Question: I'm learning how to programmatically create an app in MATLAB with a graphical user interface. I'm using MATLAB 2015a.
I don't understand why I am getting this error:
'''
Error using GuiTitle
The specified superclass 'uicontrol' contains a parse error, cannot be found on MATLAB's search path, or
is shadowed by another file with the same name.
'''
I'm trying to make a class called GuiTitle that has uicontrol as the superclass. My class GuiTitle looks like this:
'''
classdef GuiTitle < uicontrol
methods
function obj = GuiTitle(text)
if nargin == 0
text = '';
end
obj@uicontrol('Style', 'text', 'String', upper(text));
end
end
end
'''
Here is my code:
'''
function hello_gui
% Test GUI
GuiConstants % contains constants that
GuiTitle %%
f = figure('Visible','off','Position',[POS_FROM_LEFT,POS_FROM_BOTTOM,...
WINDOW_WIDTH,WINDOW_HEIGHT]);
set(f, 'MenuBar', 'none')
titleText = 'process variable names';
%title = uicontrol('Style', 'text', 'String', upper(titleText));
title = GuiTitle(titleText) %%
title.Position = [0, 0, WINDOW_WIDTH, WINDOW_HEIGHT];
title.FontSize = FONT_SIZE;
f.Visible = 'on';
end
'''
When I comment out lines with %% and uncomment
'''
title = uicontrol('Style', 'text', 'String', upper(titleText));
'''
The window displays properly:

What am I missing?
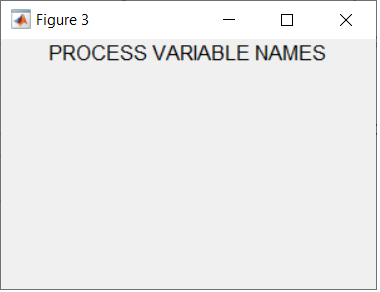
Answer: <URL> is a function that creates an object of type 'matlab.ui.control.UIControl':
'''
h = uicontrol;
class(h) % returns 'matlab.ui.control.UIControl'
'''
However, this class is sealed and cannot be used as a superclass:
'''
classdef myclass < matlab.ui.control.UIControl
...
'''
> '''
>> a=myclass
Error using myclass
Class 'matlab.ui.control.UIControl' is Sealed and may not be used as a superclass.
'''
Note that GUIs in MATLAB are designed very differently from what you might be used in other languages. There is no need to derive from UI classes to change their behavior, you define their behavior by setting callback functions:
'''
h = uicontrol;
h.String = 'button';
h.Callback = @(src,event) msgbox('pressed the button!');
'''